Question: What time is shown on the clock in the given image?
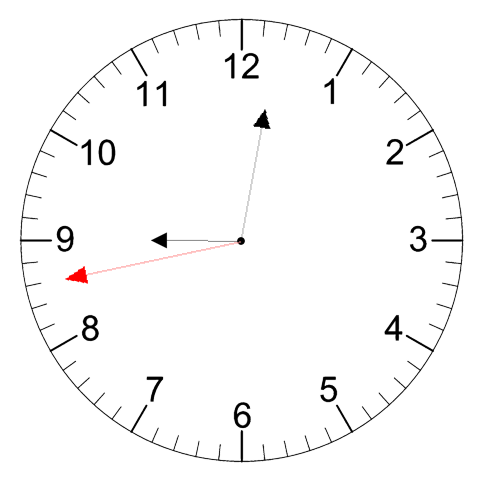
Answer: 09:01:43